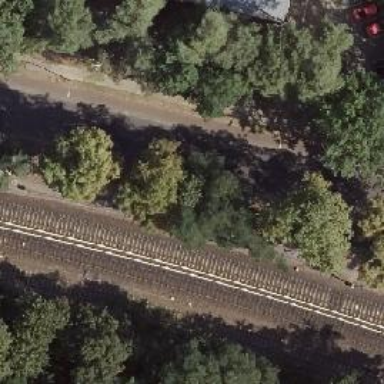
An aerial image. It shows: Light rail railway line with electrified rails.